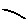
Label: line